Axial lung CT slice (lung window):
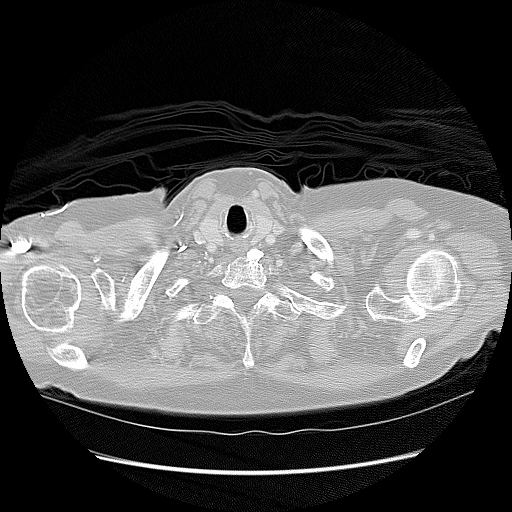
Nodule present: no